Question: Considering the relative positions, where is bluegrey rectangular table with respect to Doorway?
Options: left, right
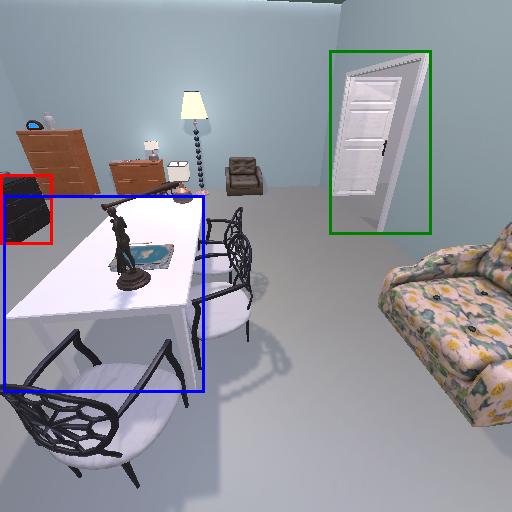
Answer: left